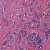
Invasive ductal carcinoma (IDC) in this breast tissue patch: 1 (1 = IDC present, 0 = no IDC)